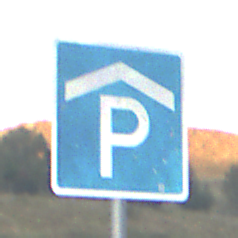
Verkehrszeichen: Parkhaus
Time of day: SunriseSunset
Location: Outdoor (RoadRail)
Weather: PartlyCloudy
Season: NotSpecified
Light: Natural